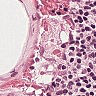
Metastatic tissue present: no